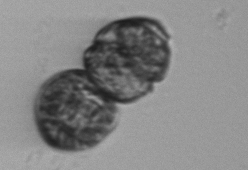
Label: Margalefidinium